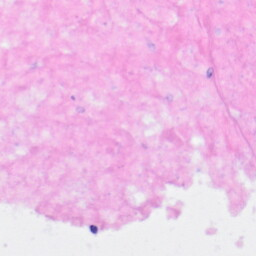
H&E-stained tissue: Kidney